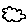
Label: cloud